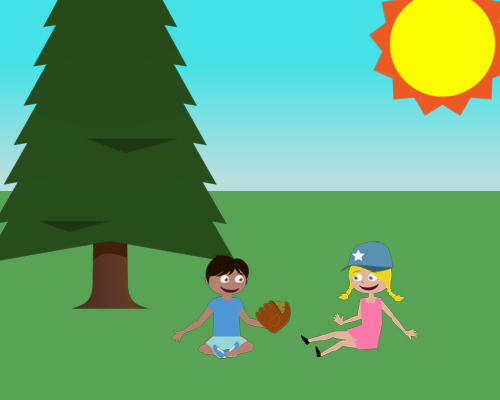
medium sun cut in top right corner and a medium pointy tree centered and under the tree there is a sitting boy crossed legs facing right with a baseball glove on his left hand and on the right a girl sitting legs out smiling facing left wearing blue baseball cap